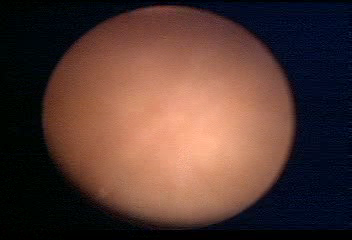
Modality: WLC
Class: Normal mucosa
Bladder cancer association: No